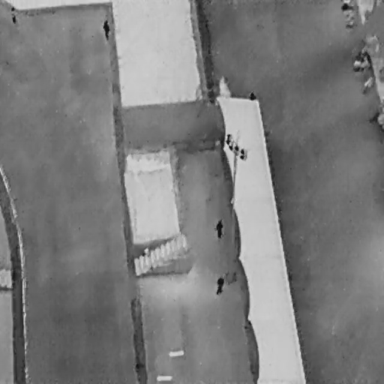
There are four People in the infrared image.